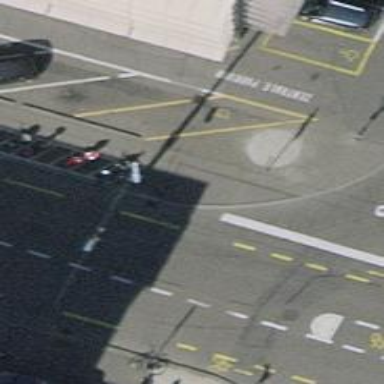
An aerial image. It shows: Tertiary road with asphalt surface. The road has trolley wires and separate sidewalks on both sides.